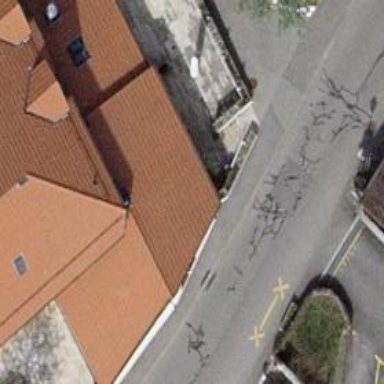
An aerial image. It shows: Restaurant.